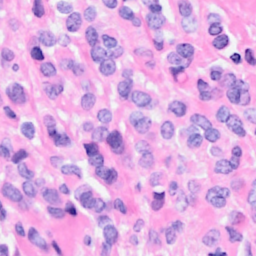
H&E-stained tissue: Breast